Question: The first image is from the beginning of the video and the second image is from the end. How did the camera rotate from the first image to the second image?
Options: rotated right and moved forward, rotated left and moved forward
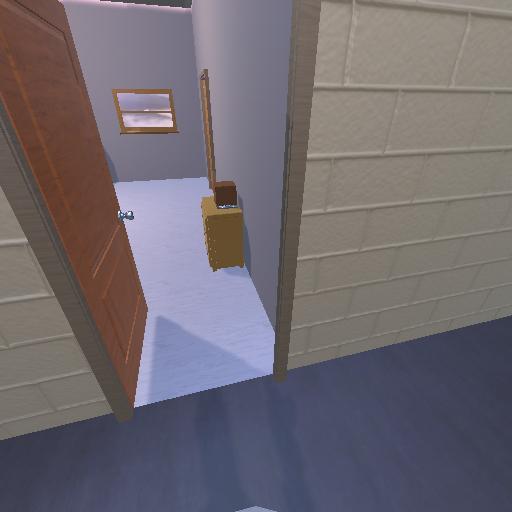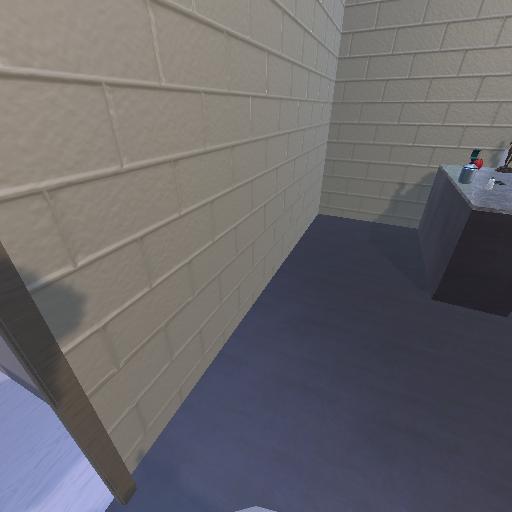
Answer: rotated right and moved forward